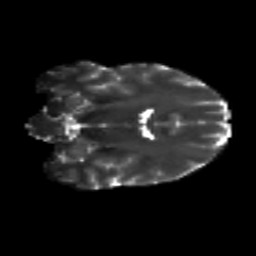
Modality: T2w
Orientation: coronal
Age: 24
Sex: female
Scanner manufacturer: siemens
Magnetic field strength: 3 T
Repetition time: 8.8 s
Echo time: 0.085 s